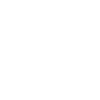
Label: dusty